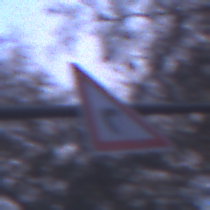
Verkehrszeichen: KurveRechts
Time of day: Night
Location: Outdoor (Suburban)
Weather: PartlyCloudy
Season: NotSpecified
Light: Artificial